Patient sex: M
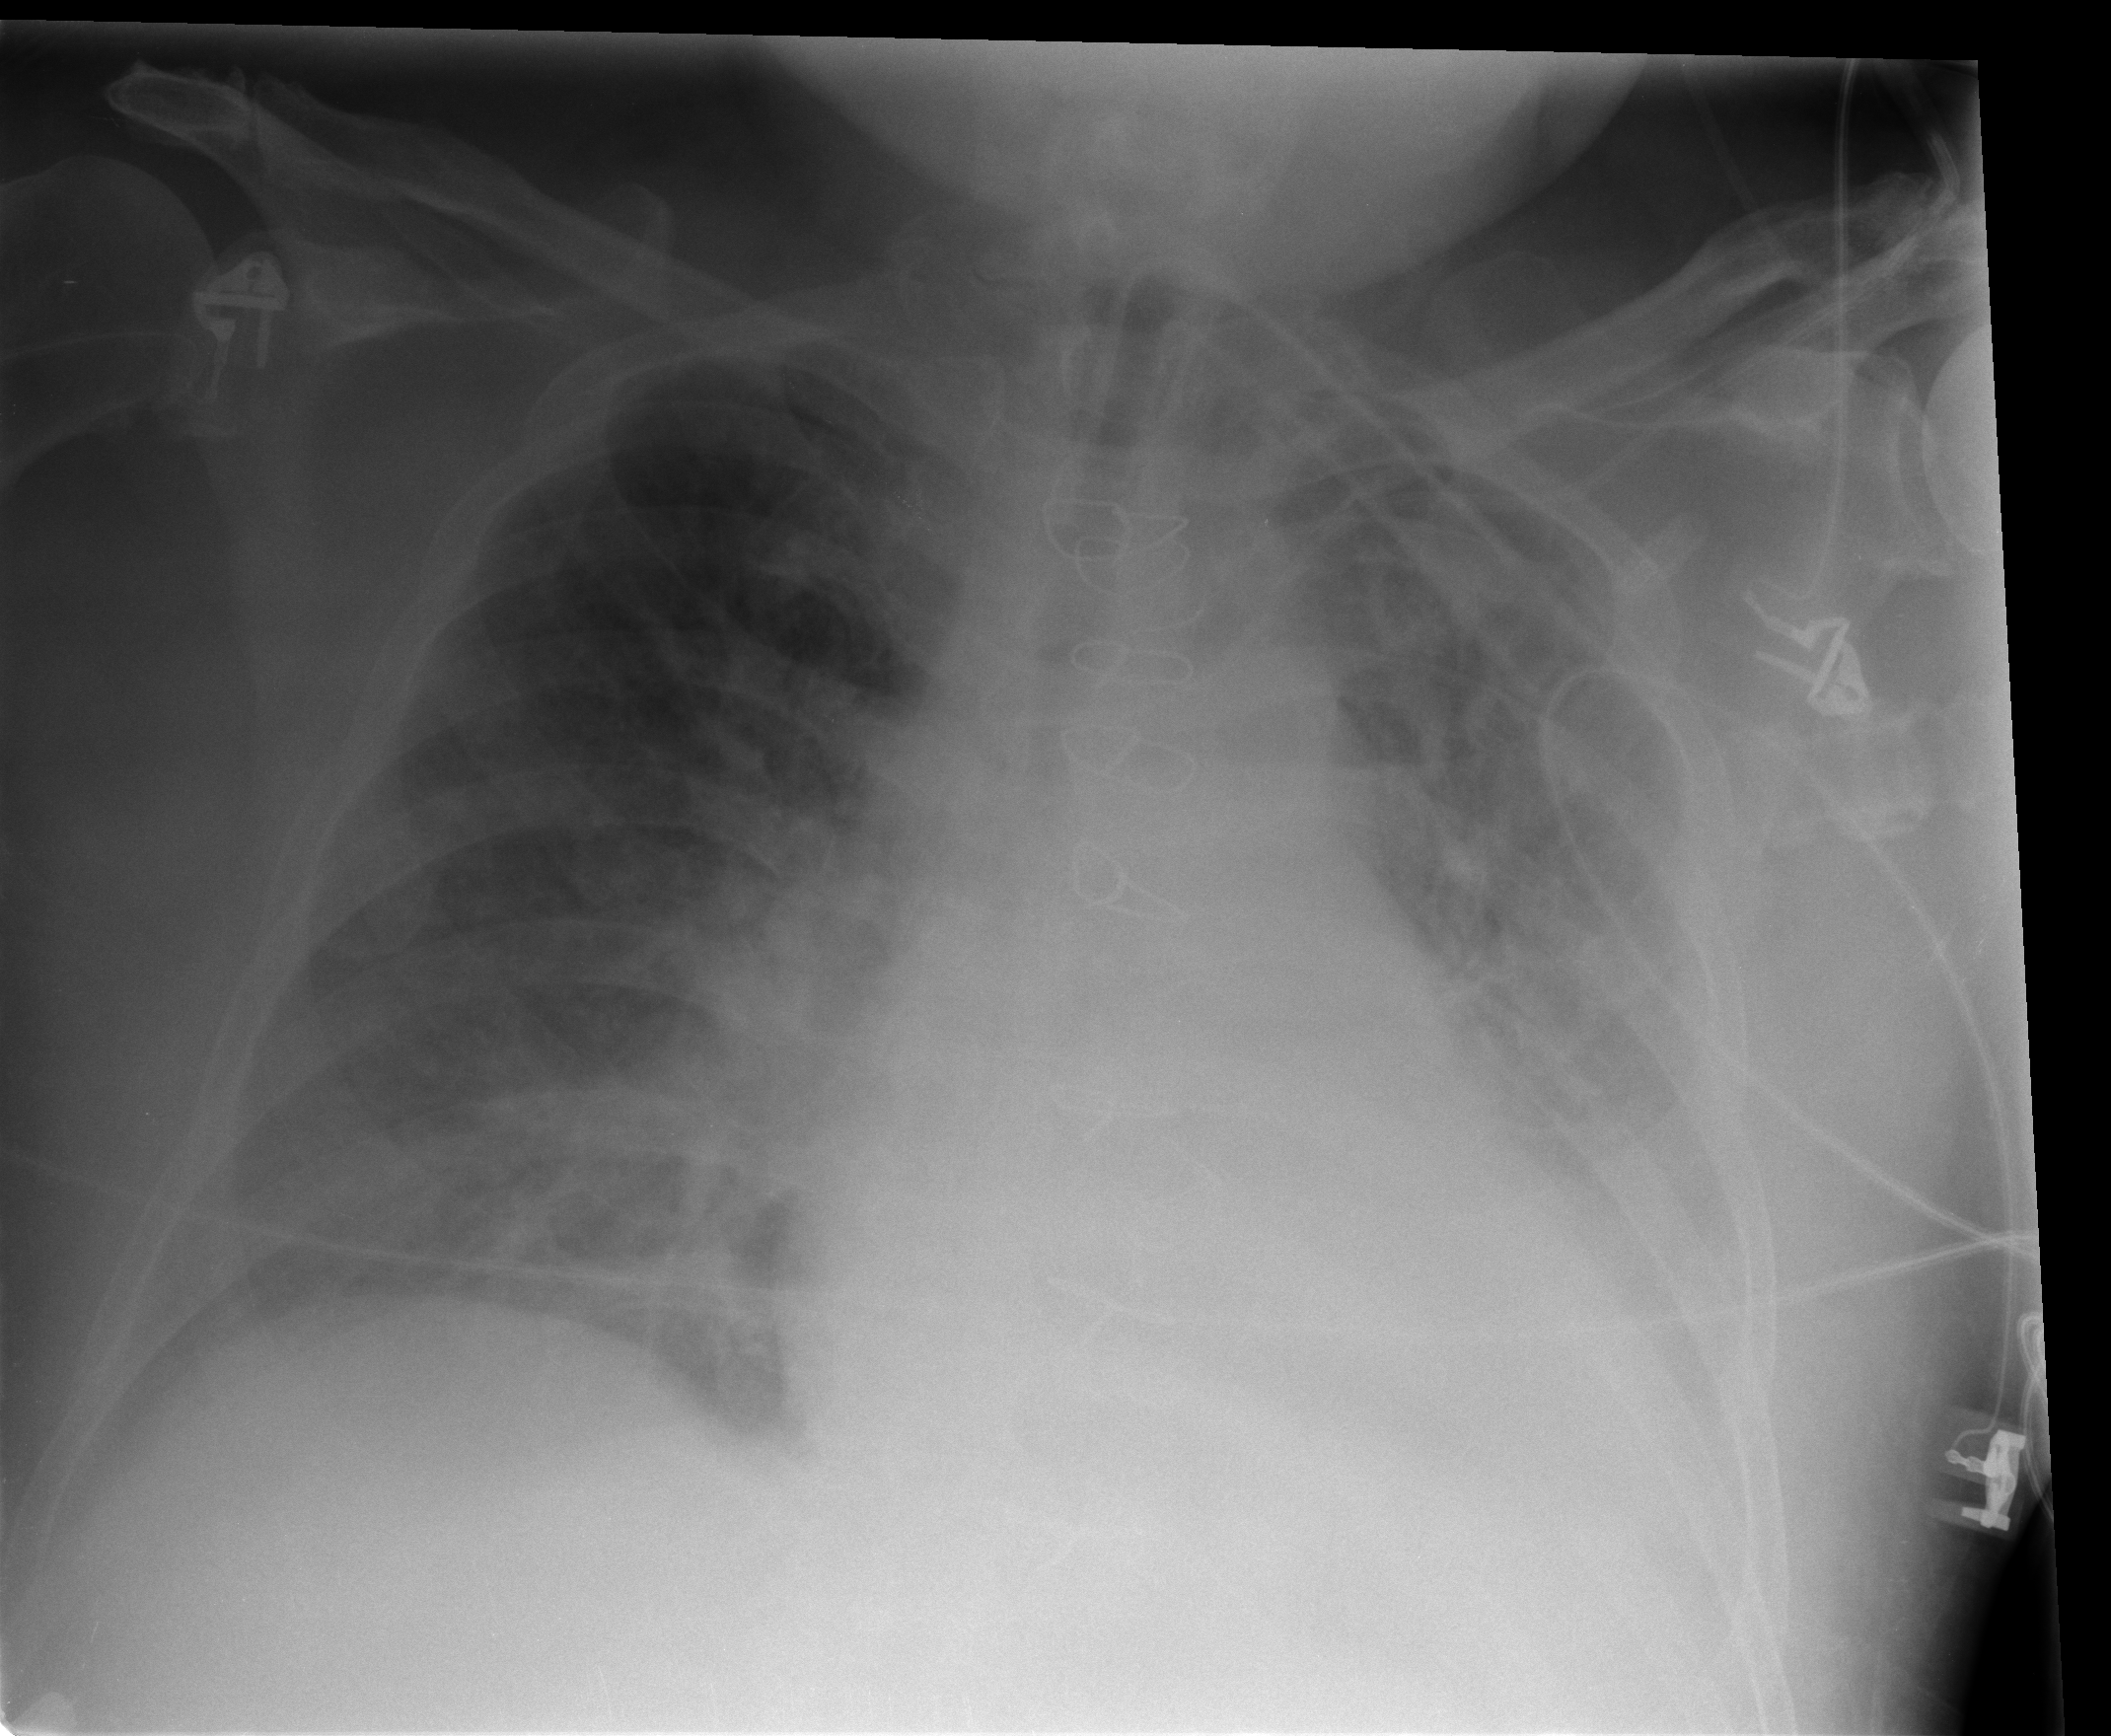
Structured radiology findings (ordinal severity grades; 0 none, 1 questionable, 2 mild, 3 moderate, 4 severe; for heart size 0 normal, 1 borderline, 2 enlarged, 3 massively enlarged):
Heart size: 2
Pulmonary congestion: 2
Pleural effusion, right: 1
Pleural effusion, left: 2
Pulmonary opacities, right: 1
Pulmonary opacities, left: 2
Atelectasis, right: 2
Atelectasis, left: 2